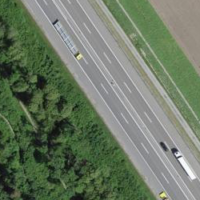
EUNIS habitat code: 57
Species observed at this site:
Pandion haliaetus